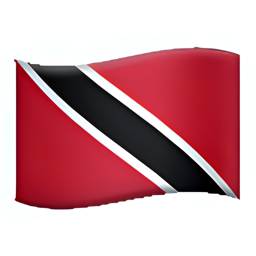
Name: flag for trinidad tobago
Emoji: 🇹🇹
Group: Flags
Sub-group: country-flag